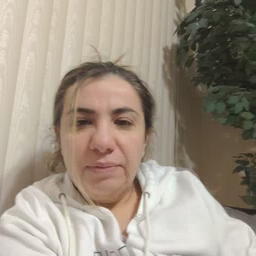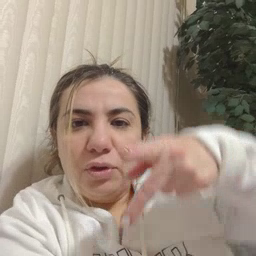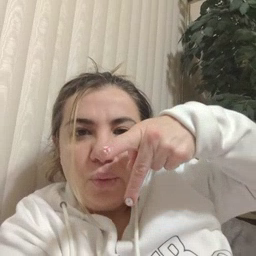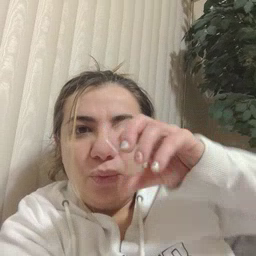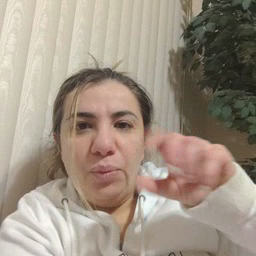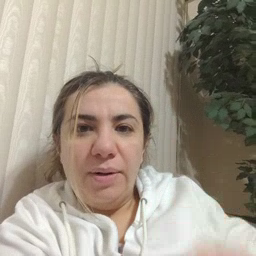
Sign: pool